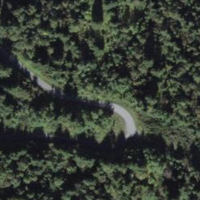
EUNIS habitat code: 45
Species observed at this site:
Sorbus aucuparia